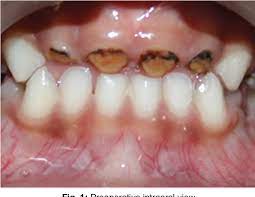
Condition: Caries